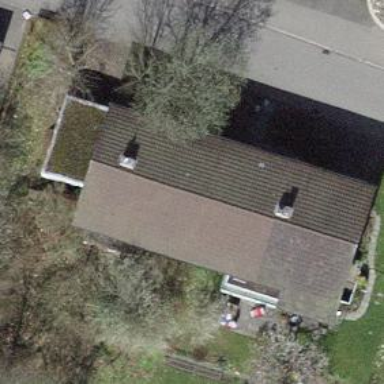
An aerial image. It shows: Residential building.